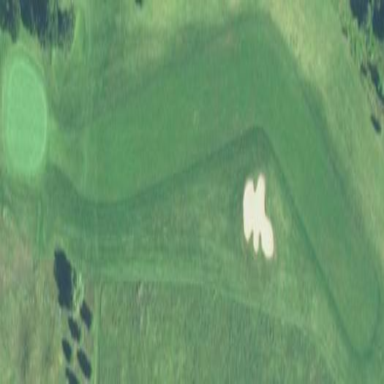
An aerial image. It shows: Golf fairway with grass surface.